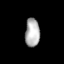
Tissue: lung
Cell type: Epithelial cells
Senescence score: 0.7104
Nuclear area (px): 409
Mean DAPI intensity: 175.597